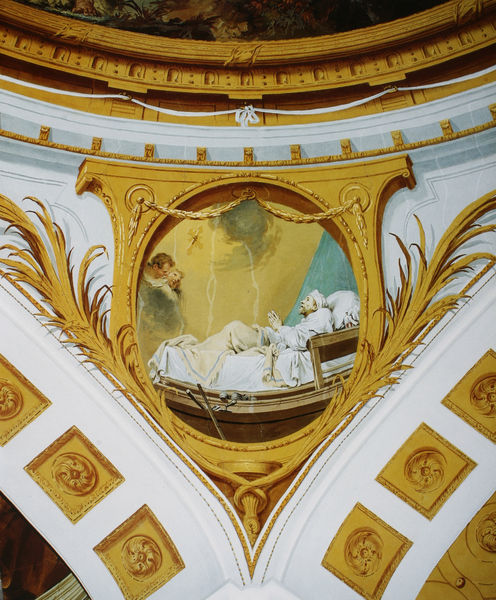
Titel: Die Vision des Maurermeisters
Künstler: Januarius Zick
Standort: Wiblingen
Institution: ehem. Benediktiner-Abteikirche
Schlagwörter: blau, feder, gemälde, himmel, mann, weiß, dreieck, gelb, ocker, ausschnitt, frankreich, frau, männer, säule, tisch, gras, schloss, beige, malerei, ornament, schleife, bart, wand, architektur, rahmen, toter, bild, bildnis, hände, kirche, gold, decke, kind, klassizismus, paar, girlande, oval, rund, farbig, liegen, rahmung, bogen, risse, kuppel, arch, architecture, blue, church, feathers, hands, hat, kissen, men, pillow, priest, white, black, dress, face, gilded, hair, painting, table, wall, yellow, detail, dekor, floral, wandmalerei, bed, bedroom, bett, blanket, picture, stuck, kordel, liegend, foto, fotografie, photographie, bögen, gewölbe, krank, medaillon, kreuz, blitze, zweig, arzt, beten, gebet, zwickel, girlanden, photo, fries, wappen, sims, bettzeug, feather, hand, gesims, wood, putz, sad, farbfoto, kranker, krankheit, man, vision, orange, historismus, death, palmen, gruen, kassetten, deckengemälde, fresko, grass, wandbild, decoration, heilung, krankenbett, cap, beard, nachttisch, quadrat, cross, faces, rosetten, rope, erlösung, sterbender, children, person, lager, leaves, deckenmalerei, rundbau, prayer, square, ceiling, art, benediktiner, religion, gast, sterbebett, god, doctor, ill, sleep, baby, pray, bettlägrig, mural, praying, illusion, pleading, parents, heads, featehrs, wheat, dying, wall painting, crying, rosette, sick, string, guirlanden, ornamentation, laying, coffers, gold leaf, knot, rundling, death bed, krannker, rosettes, od, preist, rtscheinung, bedsheet, cofer